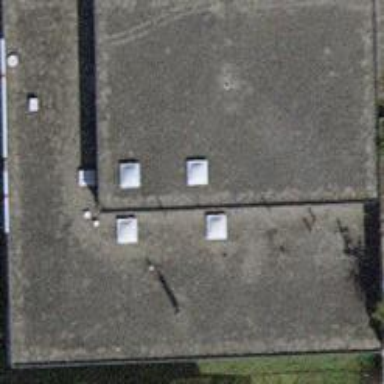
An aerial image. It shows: Flat-roofed commercial building.